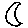
Label: moon